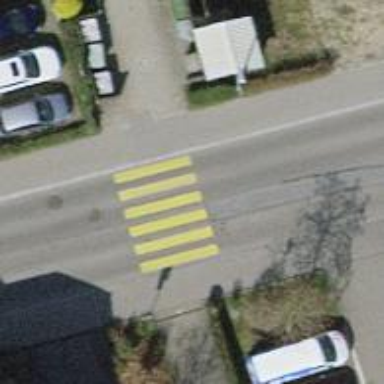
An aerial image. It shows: Uncontrolled crossing on the road.